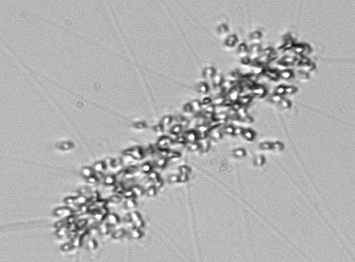
Label: Chaetoceros_didymus_TAG_external_flagellate